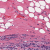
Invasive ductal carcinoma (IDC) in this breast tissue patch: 1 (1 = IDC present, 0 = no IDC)